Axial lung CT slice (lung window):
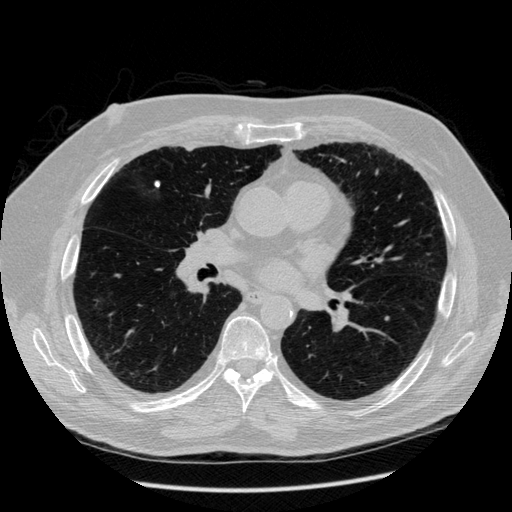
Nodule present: yes
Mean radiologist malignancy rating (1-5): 1